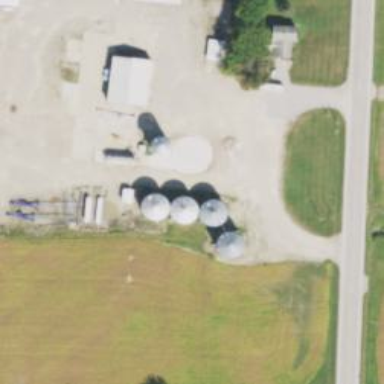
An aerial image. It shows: Silo.